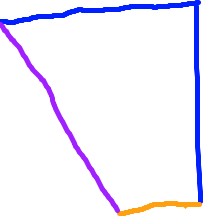
Shape: trapezoid